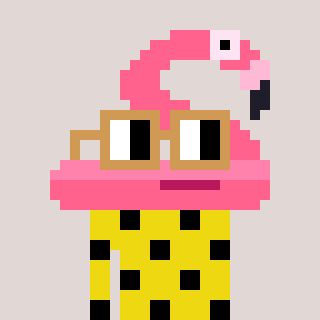
a pixel art character with square brown glasses, a flamingo-shaped head and a yellow-colored body on a warm background